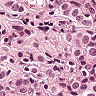
Metastatic tissue present: yes